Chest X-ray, AP view. Patient: 57 years old, sex M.
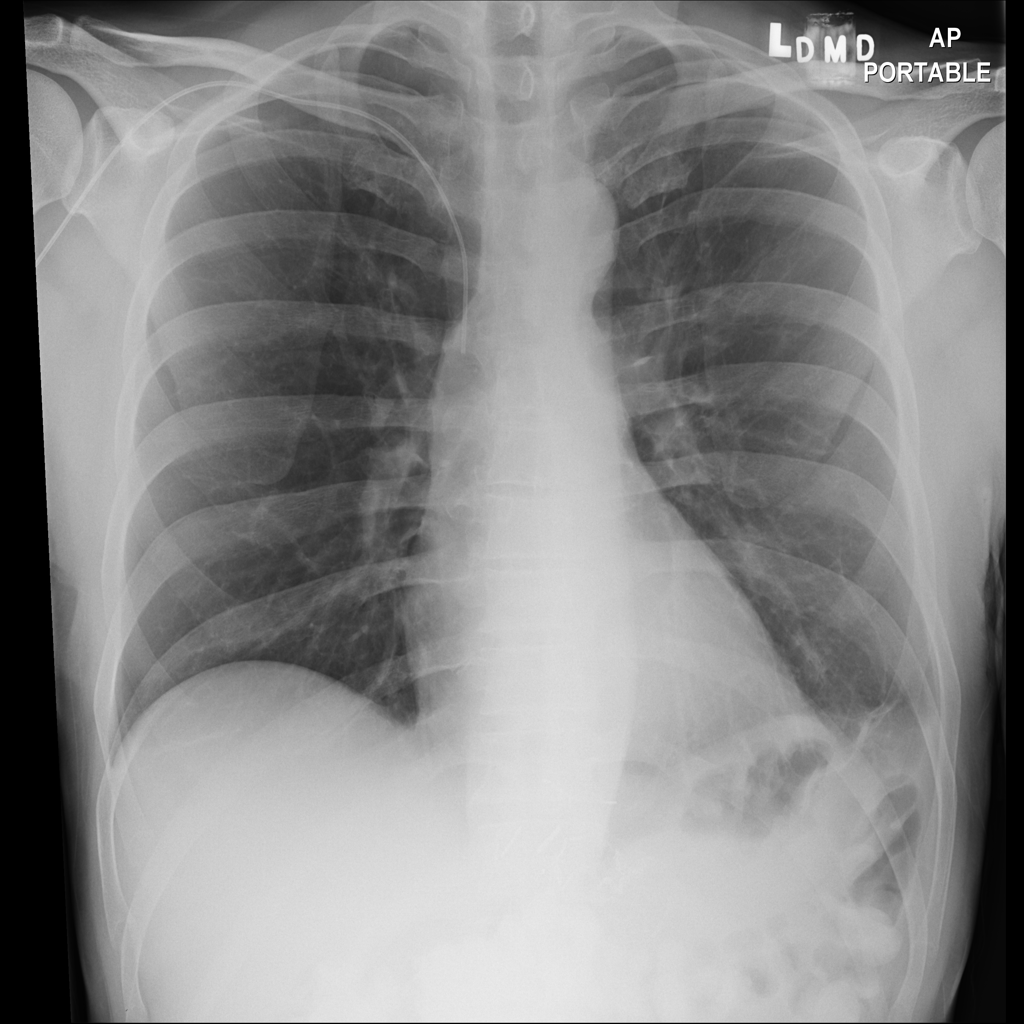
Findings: Fibrosis